Question: My Class definition:
'''
public class User{
public int Id {get;set;}
public string Name {get;set;}
}
'''
My Cypher:
'''
MATCH (u:User)
WHERE id(u) = 15
RETURN u{.*, id:id(u)} as user
'''
My C#.Net code:
'''
var users = await graphClient.Cypher.Match("(u:User)").Where("id(u)=15).Return<User>(u => u.As<User>()).ResultAsync;
'''
When I check the result, User.Id always comes as NULL.
Note: I have not created and Id property inside node but rather I would like to use Neo4j's inbuilt Id.

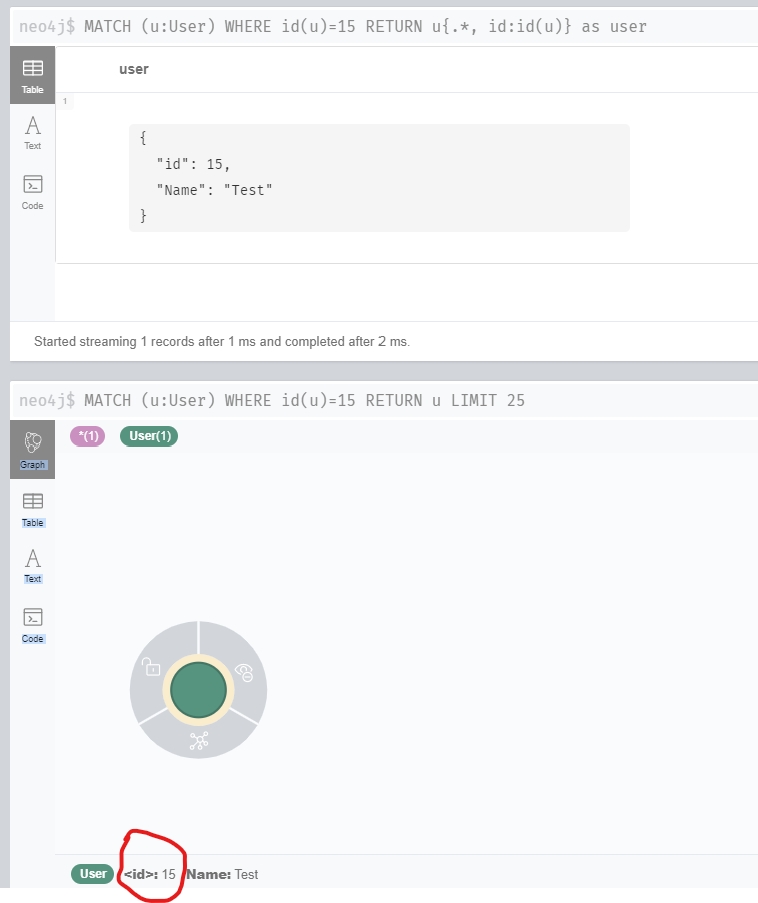
Answer: The '<id>' you see in the browser is the underlying Neo4j ID, it's not a normal property of the Node that the 'Id' property of your 'User' class would be attempting to get.
To get what you're after, you'll have to do a bit more with the code, in fact, pretty much what you have in your Cypher.
'''
var users = await graphClient.Cypher
.Match("(u:User)")
.Where("id(u)=15")
.With("u{.*, Id:id(u)} AS user")
.Return(user => user.As<User>())
.ResultsAsync;
'''
I do the conversion into a type in a 'With' largely as it means I can use the '.*' notation, and also allows me to then return the 'user.As<User>()'.
I've also changed the case of the 'Id' property you return from 'id:id(u)' to 'Id:id(u)' - as the case on your class is upper case.
I would recommend using a parameter for the Id as well:
'''
var users = await graphClient.Cypher
.Match("(u:User)")
.Where("id(u)=$id")
.With("u{.*, Id:id(u)} AS user")
.WithParam("id", 15)
.Return(user => user.As<User>())
.ResultsAsync;
'''
As it'll make the query analyzer of Neo4j recognise this is the same query being run multiple times, and make your query faster.
Now - On this, you really shouldn't be using the '<id>' as a queryable parameter except in very rare cases. The '<id>' can point to different things over the time of the database. For example, if you deleted this User and added another one, that new one might reuse the '<id>'. If you can, always try to find another unique id to use, in .NET, 'Guid.NewGuid()' is one of the classics, or of course, for a User - Email Address tends to be good.